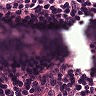
Metastatic tissue present: no